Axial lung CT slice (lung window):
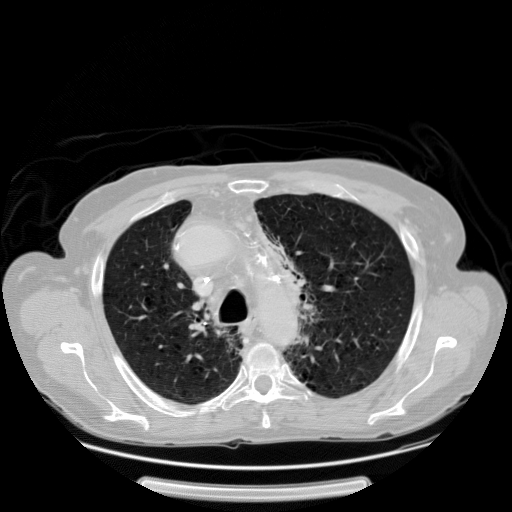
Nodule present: no